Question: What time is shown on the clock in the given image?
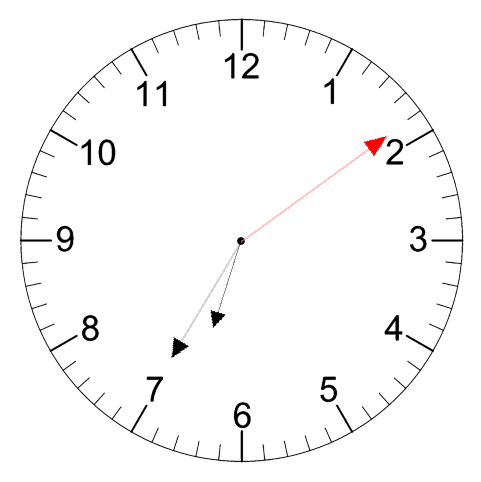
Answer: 06:35:09